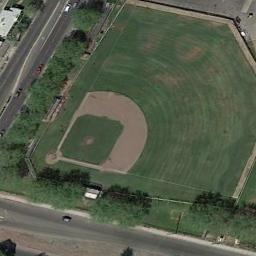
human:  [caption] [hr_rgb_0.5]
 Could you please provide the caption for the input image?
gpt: This baseballfield looks like a quarter circle .

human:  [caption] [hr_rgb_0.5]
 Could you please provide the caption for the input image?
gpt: There's a baseball diamond on the side of the road .

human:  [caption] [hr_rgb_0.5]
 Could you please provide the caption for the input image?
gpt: There is a baseball diamond covered with trees by the road .

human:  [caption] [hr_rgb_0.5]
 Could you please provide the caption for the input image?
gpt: A baseball diamond next to a open area .

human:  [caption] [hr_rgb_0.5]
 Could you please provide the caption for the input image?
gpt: The baseball diamond is surrounded by green belts .